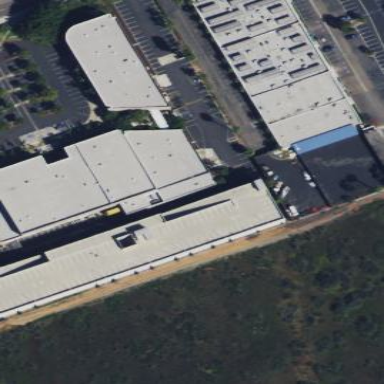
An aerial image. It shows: Industrial building.